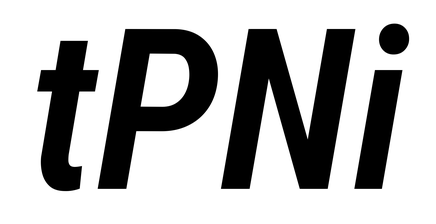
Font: Roboto-Italic_Condensed_SemiBold_Italic